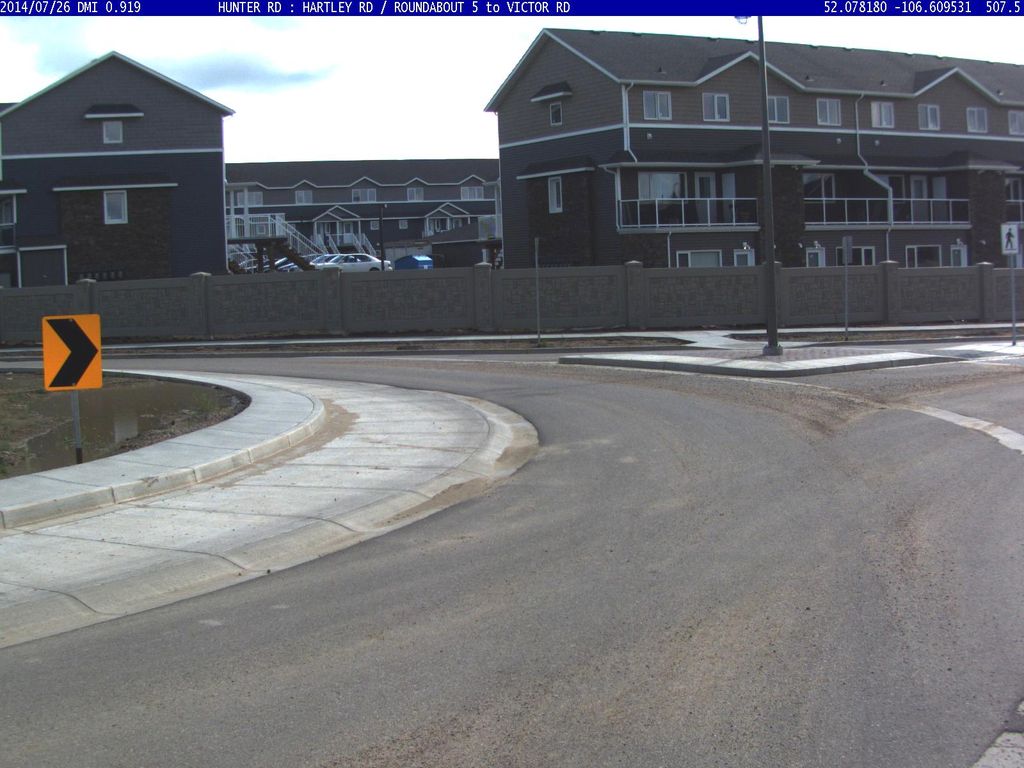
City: saskatoon